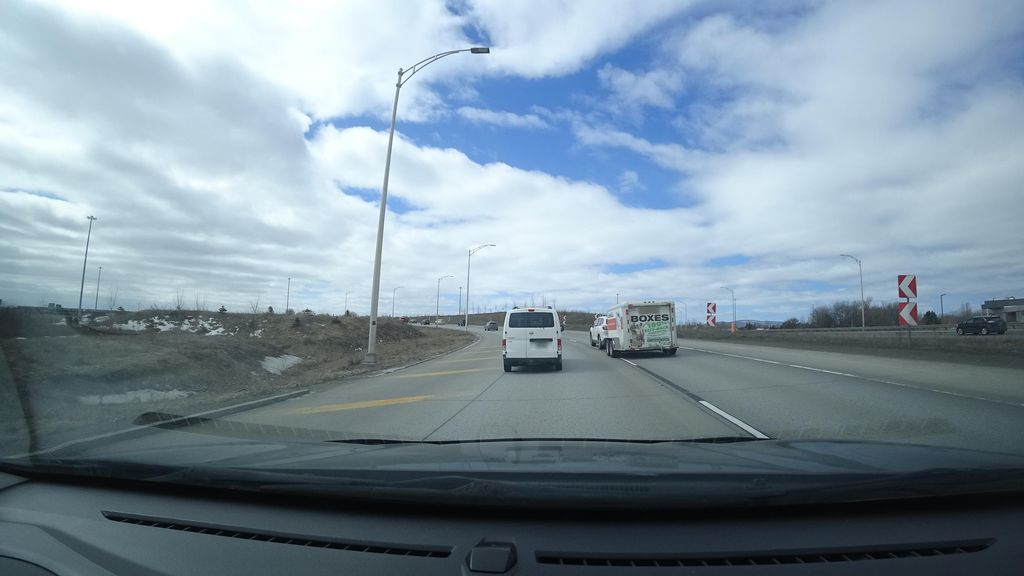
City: quebec_city